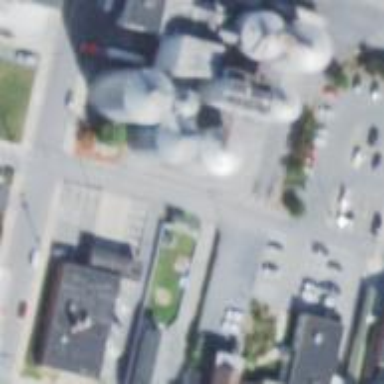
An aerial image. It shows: Silo.